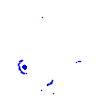
Particle: pion